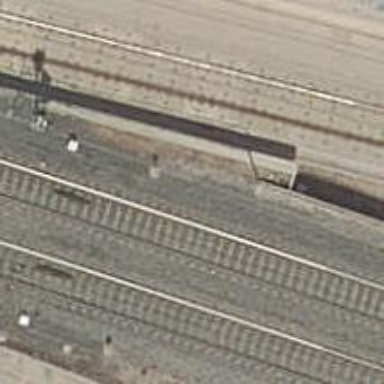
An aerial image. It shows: Railway track with contact lines for electrification.